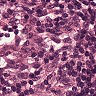
Metastatic tissue present: no